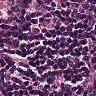
Metastatic tissue present: no